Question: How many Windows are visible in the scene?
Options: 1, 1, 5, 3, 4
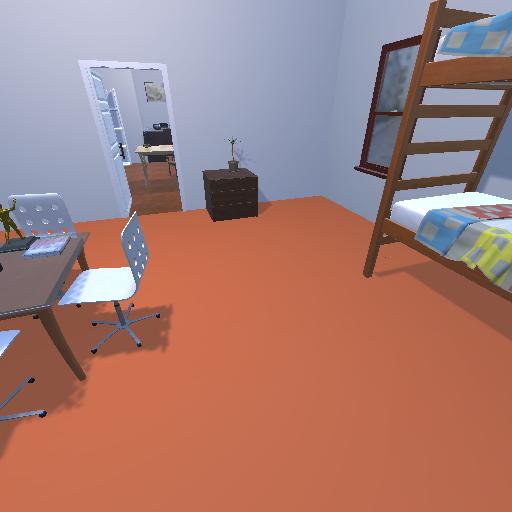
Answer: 1